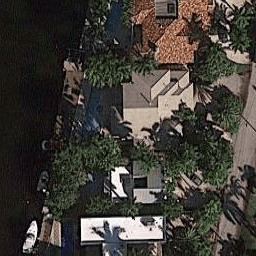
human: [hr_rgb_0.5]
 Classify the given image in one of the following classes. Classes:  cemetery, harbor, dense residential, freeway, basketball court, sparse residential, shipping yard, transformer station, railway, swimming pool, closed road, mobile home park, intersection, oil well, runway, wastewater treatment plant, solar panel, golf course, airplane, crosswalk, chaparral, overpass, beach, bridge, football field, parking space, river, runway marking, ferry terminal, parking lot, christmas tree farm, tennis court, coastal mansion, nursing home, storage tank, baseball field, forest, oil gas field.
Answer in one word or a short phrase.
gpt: coastal mansion